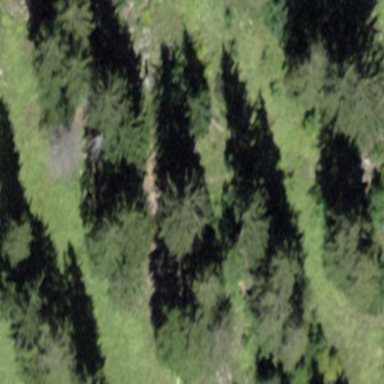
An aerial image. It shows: Forest area.